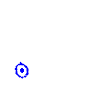
Particle: kaon